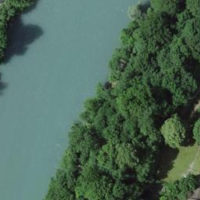
EUNIS habitat code: 53
Species observed at this site:
Allium ursinum
Cinclus cinclus
Motacilla cinerea